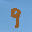
Label: 9